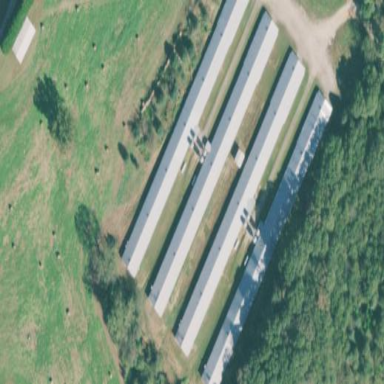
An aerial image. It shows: Poultry house.